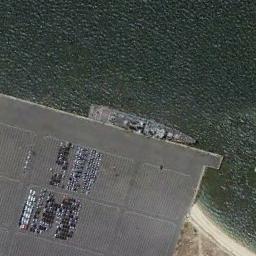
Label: ship